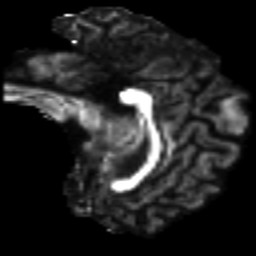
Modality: FA
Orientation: sagittal
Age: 25
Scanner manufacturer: siemens
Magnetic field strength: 3 T
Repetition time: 4.52 s
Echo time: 0.084 s